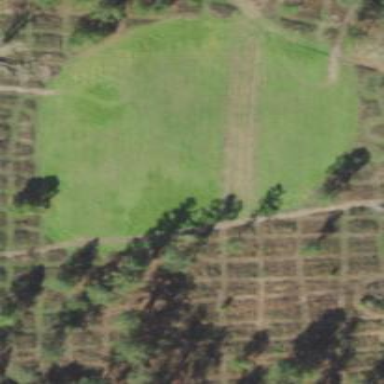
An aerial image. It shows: Orchard.